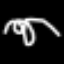
Label: squiggle